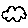
Label: cloud